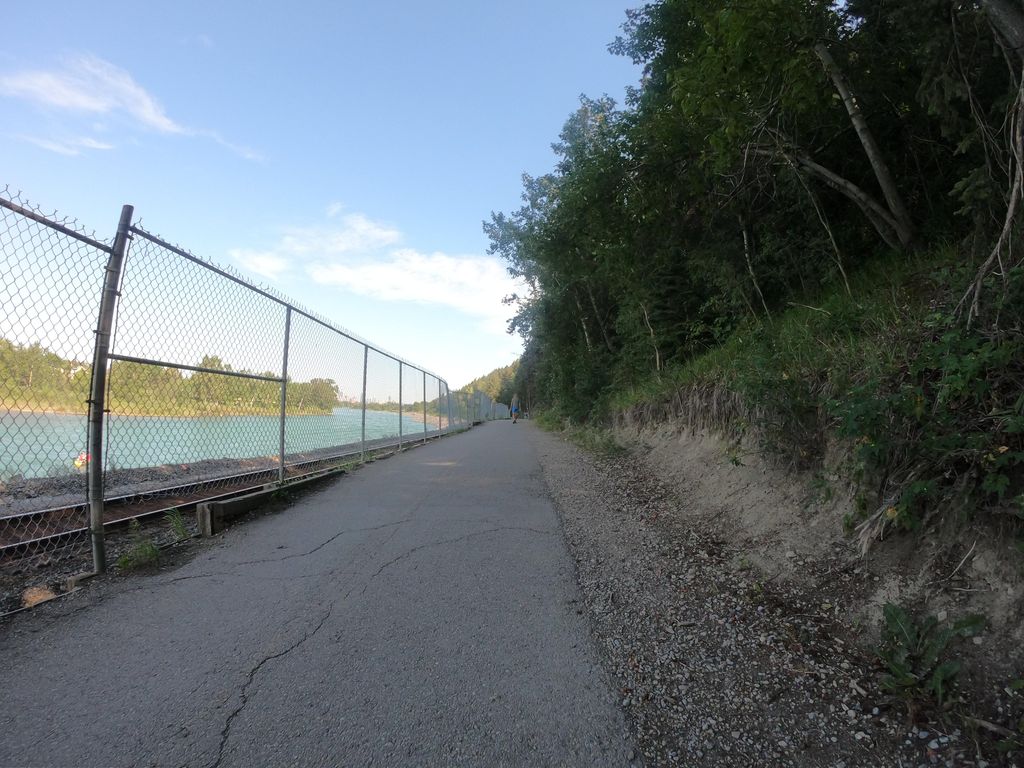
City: calgary